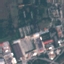
Land use / land cover class: Industrial